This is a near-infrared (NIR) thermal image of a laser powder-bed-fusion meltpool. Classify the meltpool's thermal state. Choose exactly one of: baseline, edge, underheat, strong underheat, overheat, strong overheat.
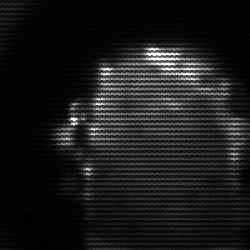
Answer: baseline